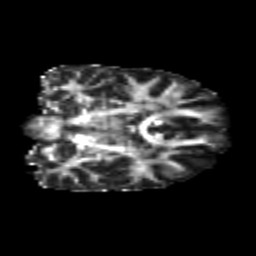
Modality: FA
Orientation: coronal
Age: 25
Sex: female
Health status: healthy
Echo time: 0.074 s